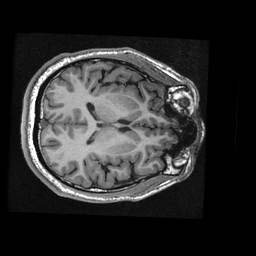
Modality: T1w
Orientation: axial
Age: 29
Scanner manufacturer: ge
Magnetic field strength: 3 T
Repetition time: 0.008324 s
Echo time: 0.003108 s